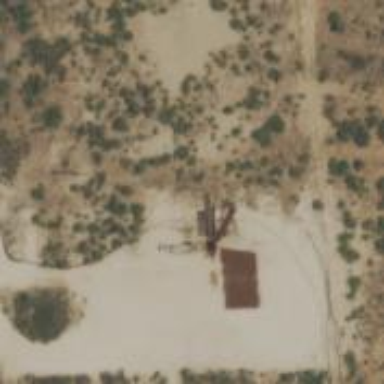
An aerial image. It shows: Petroleum well.